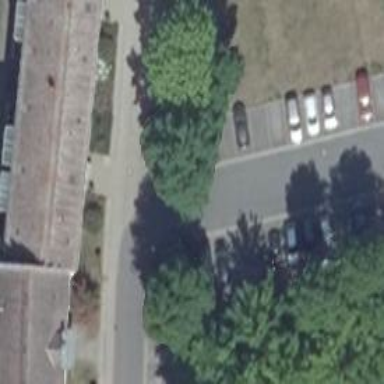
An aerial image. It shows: Service road with flush right kerb sidewalk.